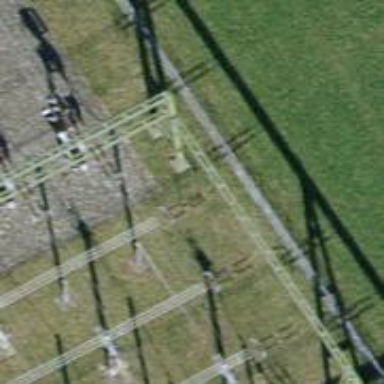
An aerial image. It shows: Insulator used in power equipment.